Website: bh-photo
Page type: customer-info-address
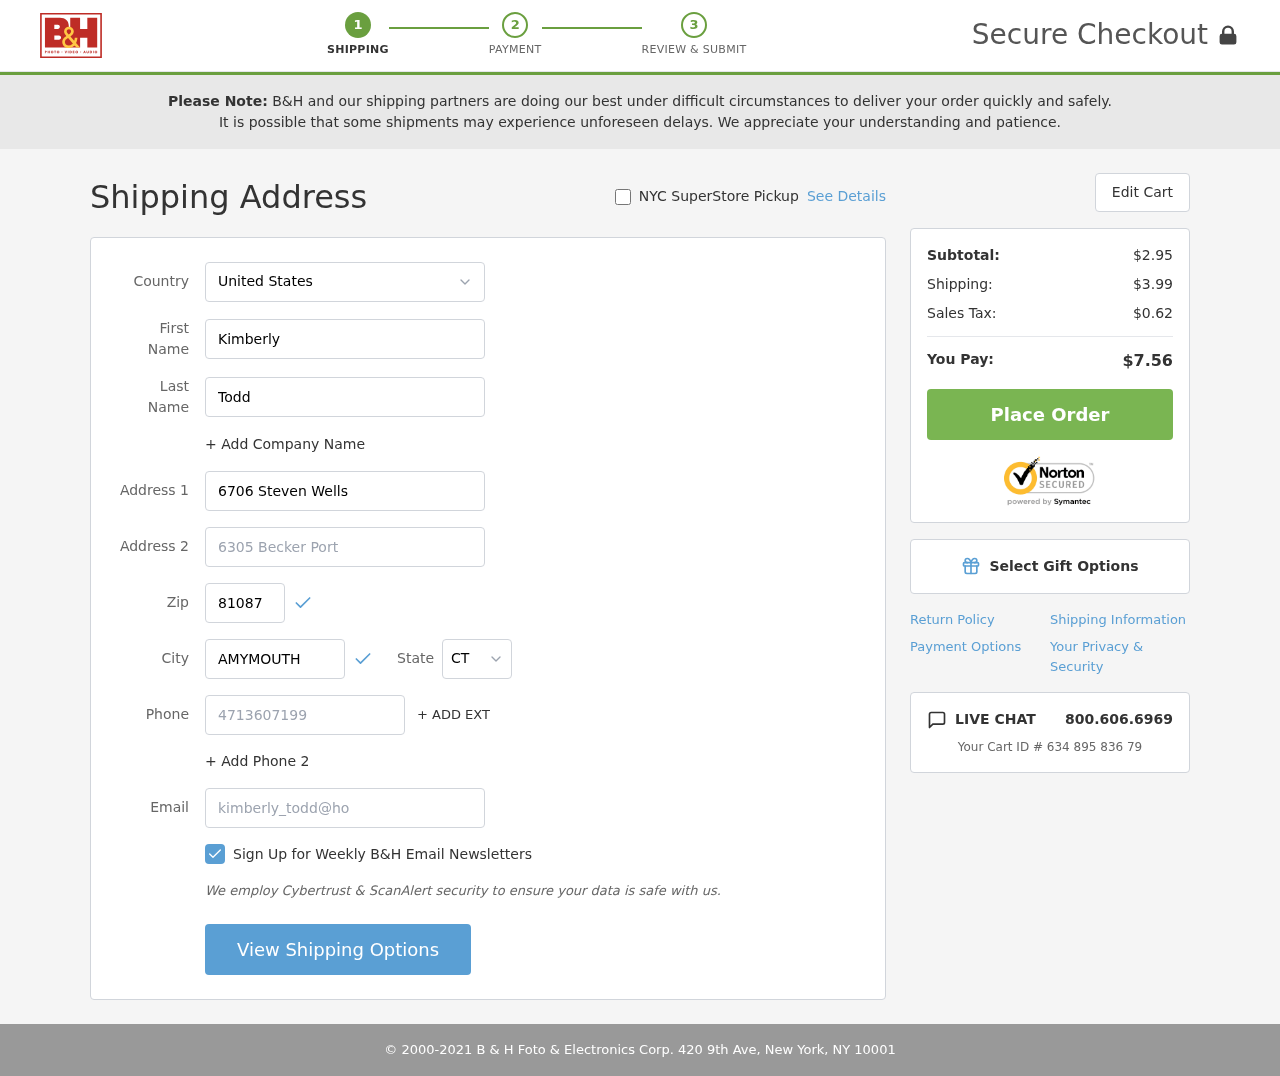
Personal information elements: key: PII_CITY
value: Amymouth
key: PII_COUNTRY
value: United States
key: PII_EMAIL
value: kimberly_todd@hotmail.com
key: PII_FIRSTNAME
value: Kimberly
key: PII_LASTNAME
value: Todd
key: PII_PHONE
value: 4713607199
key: PII_POSTCODE
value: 81087
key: PII_STATE_ABBR
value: CT
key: PII_STREET
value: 6706 Steven Wells
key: PII_STREET2
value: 6305 Becker Port
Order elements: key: ORDER_SUBTOTAL
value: $2.95
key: ORDER_SHIPPING_COST
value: $3.99
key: ORDER_TAX
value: $0.62
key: ORDER_TOTAL
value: $7.56
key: ORDER_ID
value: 634 895 836 79